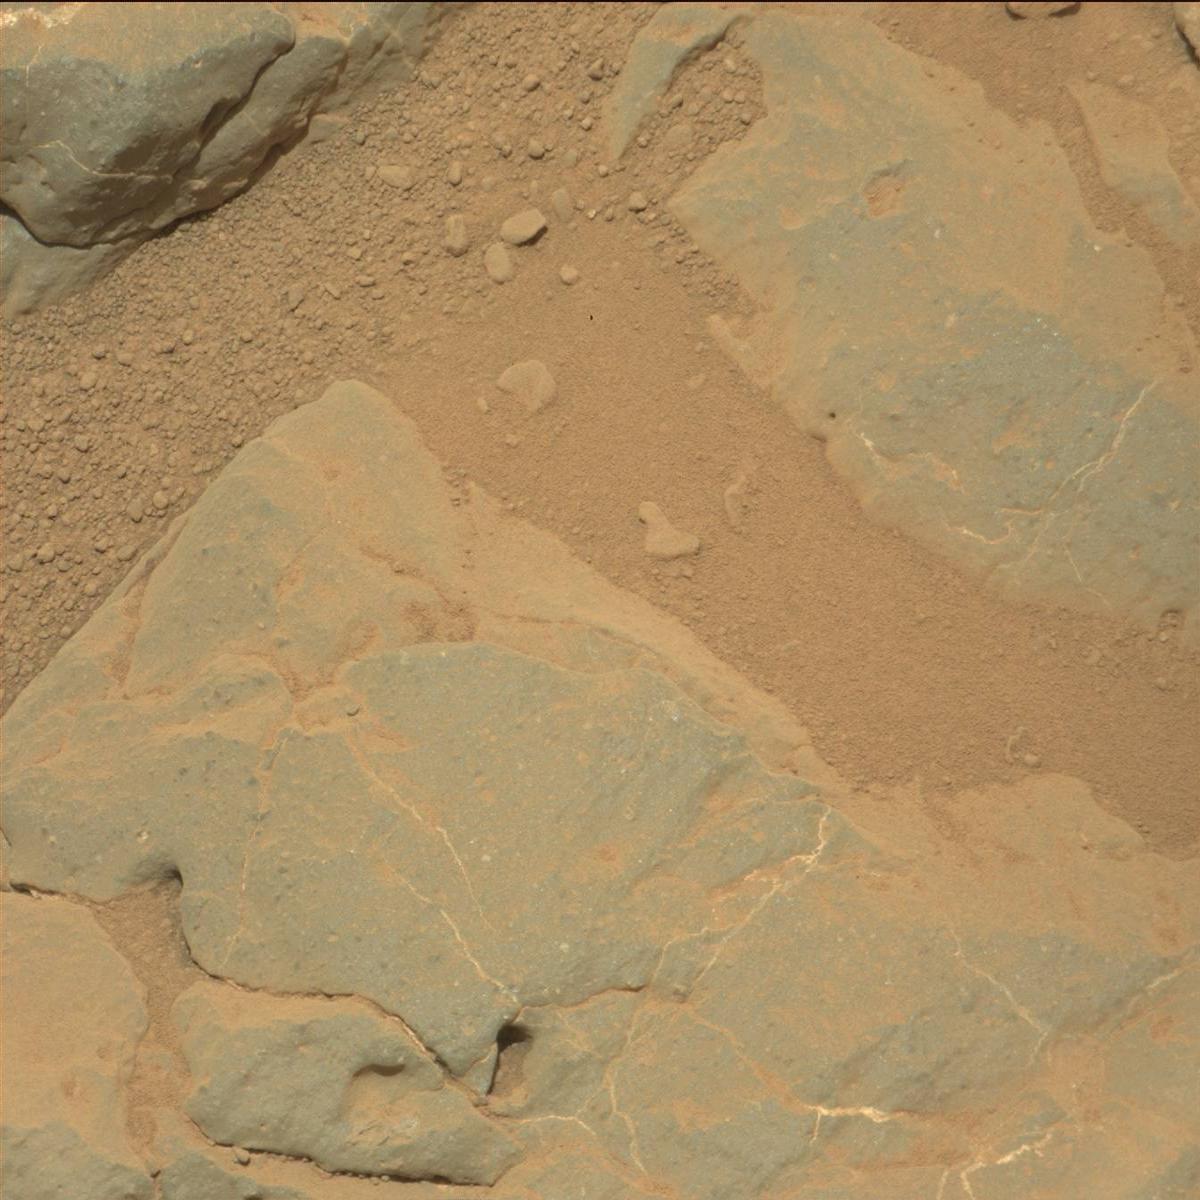
Terrain classes present: Bedrock, Rock, Sand / Soil